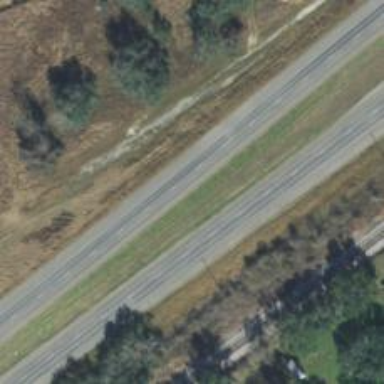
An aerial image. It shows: This image shows trunk highway that functions as expressway.